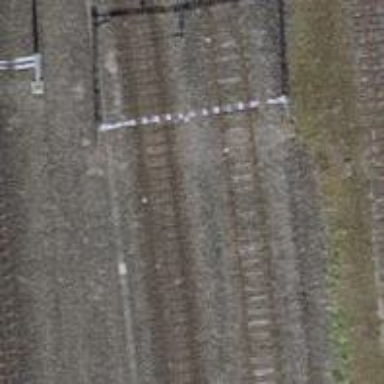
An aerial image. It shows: Single railway spur track.